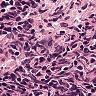
Metastatic tissue present: no